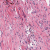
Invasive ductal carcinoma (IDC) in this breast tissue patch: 0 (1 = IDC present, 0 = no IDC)